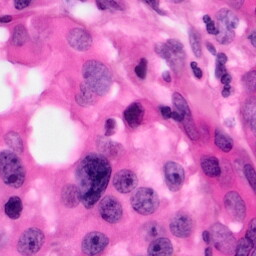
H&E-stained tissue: Pancreatic